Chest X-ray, PA view. Patient: 57 years old, sex M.
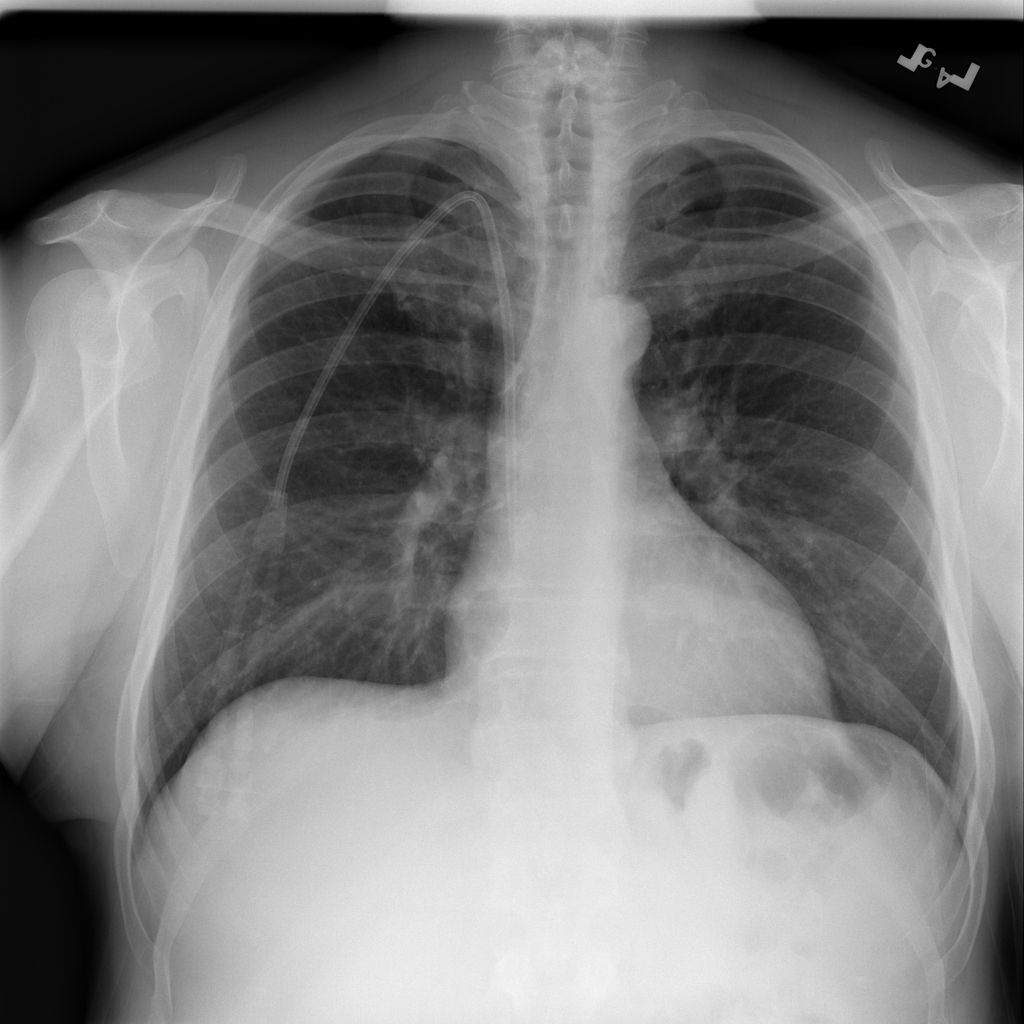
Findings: No Finding